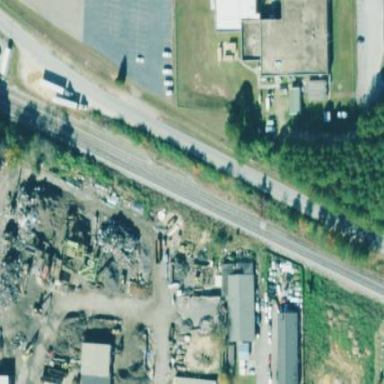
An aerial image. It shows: Scrap yard situated in industrial area.